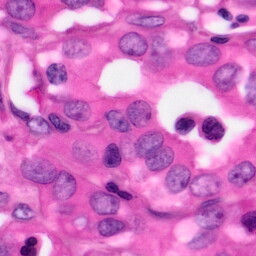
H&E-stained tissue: Pancreatic